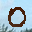
Label: 0